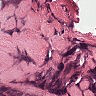
Metastatic tissue present: no